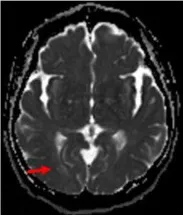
(A-H) Case 4: 68-year-old, COVID-positive female. (C-H) 3-T MRI obtained 39 days after admission. Axial ADC.
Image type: radiology (mri)